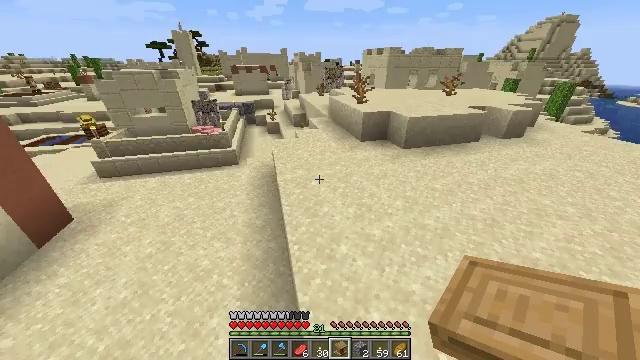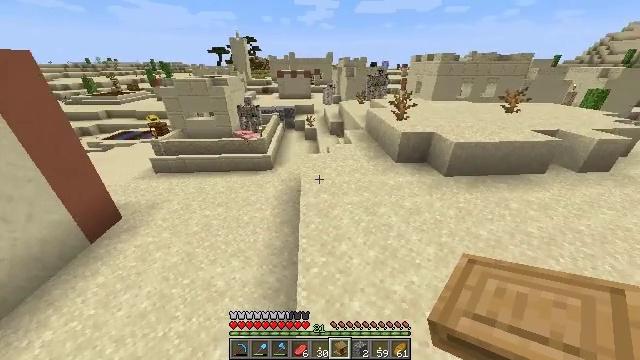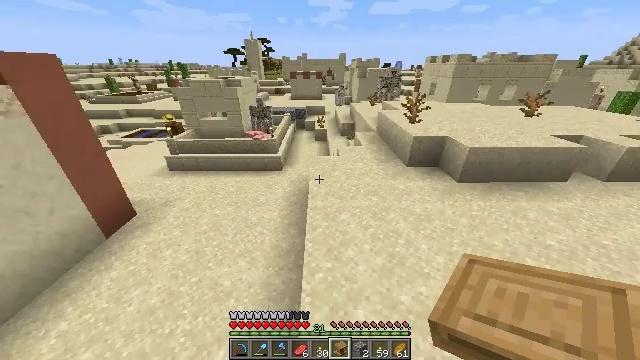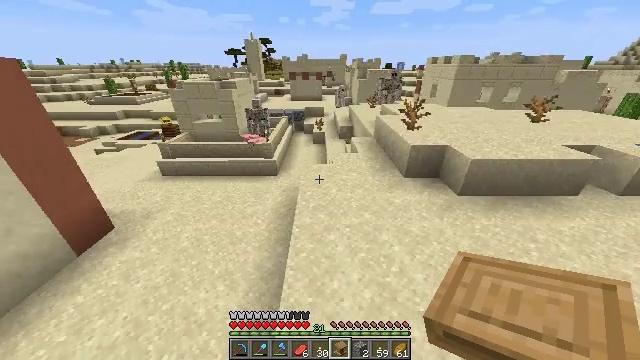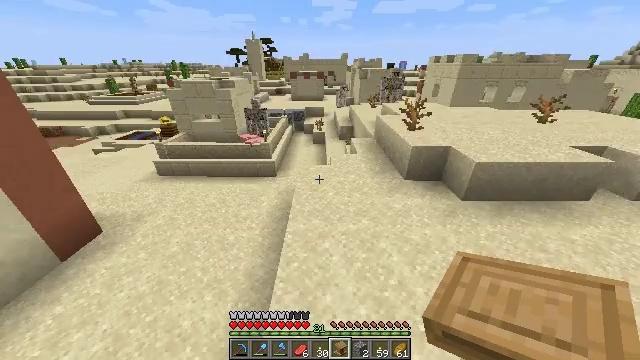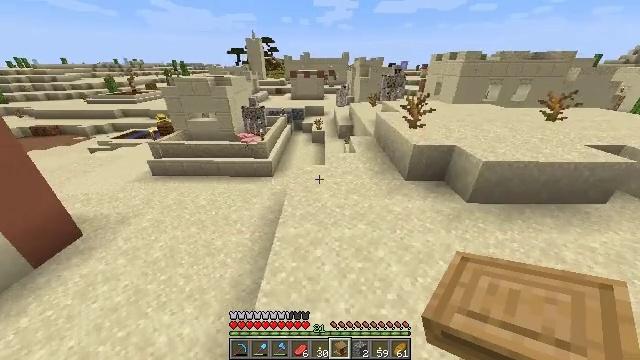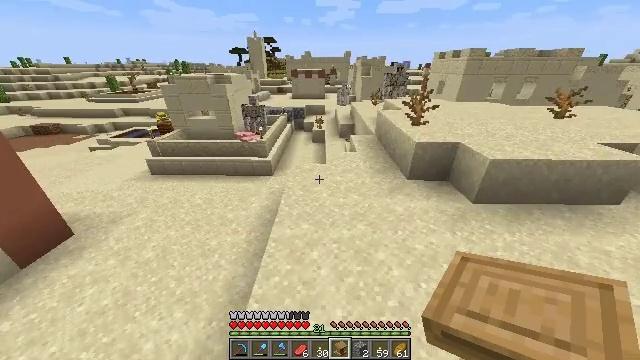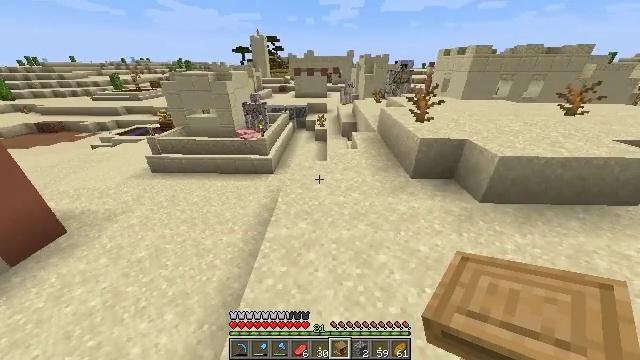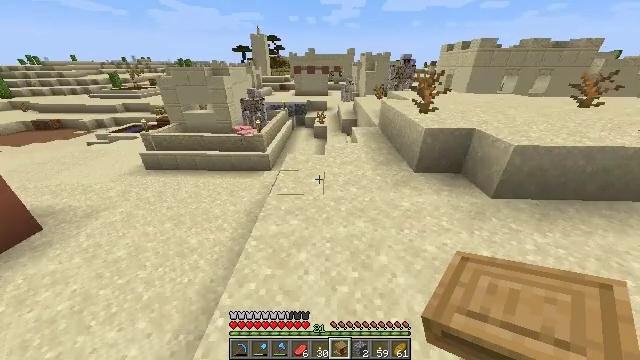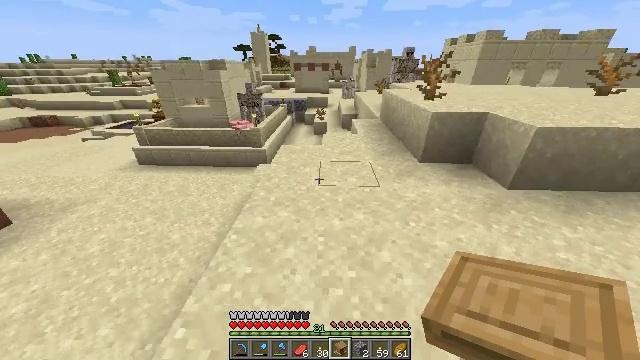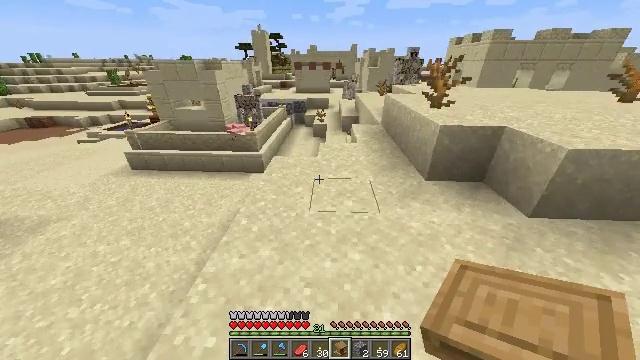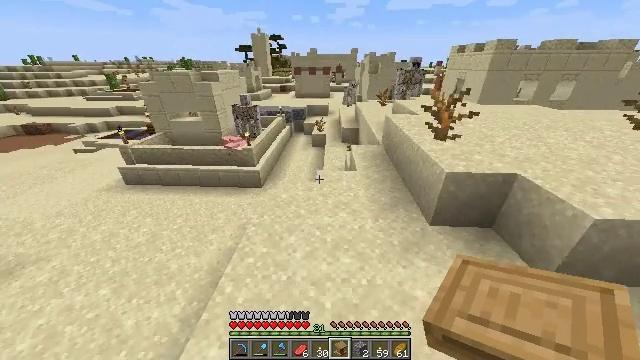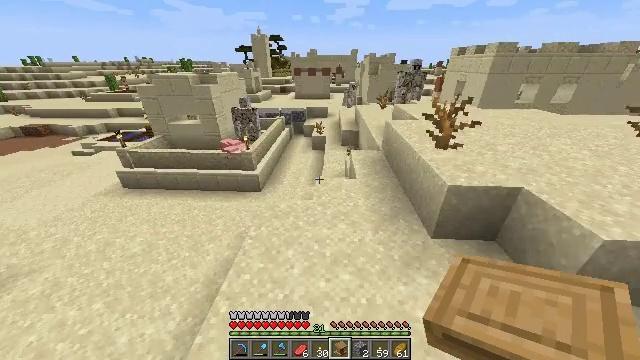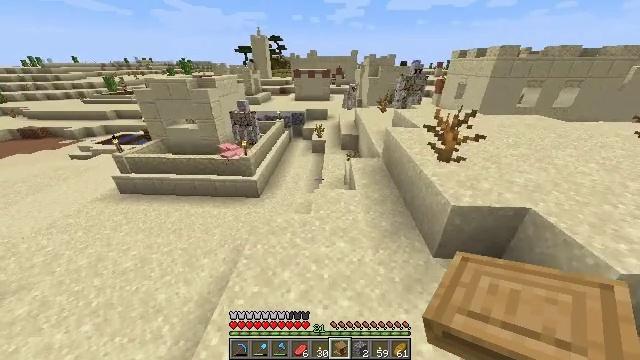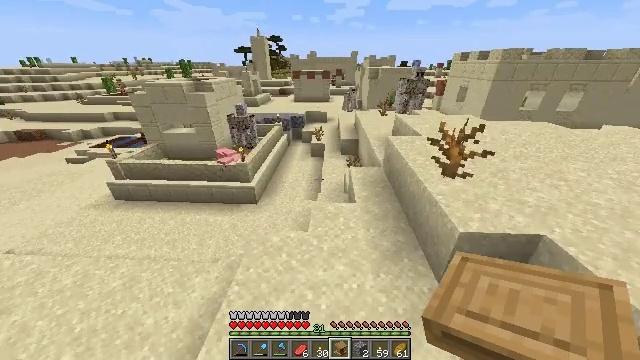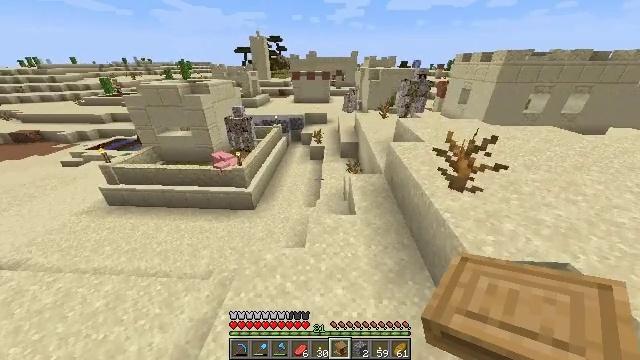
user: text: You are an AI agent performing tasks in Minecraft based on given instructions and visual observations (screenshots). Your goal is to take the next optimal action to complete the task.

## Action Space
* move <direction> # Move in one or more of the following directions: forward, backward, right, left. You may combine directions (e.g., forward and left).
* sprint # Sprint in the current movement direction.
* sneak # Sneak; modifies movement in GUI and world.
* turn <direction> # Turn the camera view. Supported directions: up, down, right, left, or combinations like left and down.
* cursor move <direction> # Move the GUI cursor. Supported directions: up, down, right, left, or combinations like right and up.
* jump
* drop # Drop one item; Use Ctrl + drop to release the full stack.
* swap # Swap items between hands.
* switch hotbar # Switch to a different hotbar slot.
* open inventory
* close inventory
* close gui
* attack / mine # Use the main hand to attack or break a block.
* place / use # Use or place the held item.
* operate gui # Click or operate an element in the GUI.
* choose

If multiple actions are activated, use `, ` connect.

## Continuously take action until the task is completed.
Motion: motion action
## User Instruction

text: Attack the composter to add it to your inventory.
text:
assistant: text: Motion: move forward, sprint, turn left, jump
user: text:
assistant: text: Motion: move forward, sprint, turn left, jump
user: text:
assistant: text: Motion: move forward, sprint, jump
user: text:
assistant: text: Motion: move forward, sprint, jump
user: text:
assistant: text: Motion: move forward, sprint, jump
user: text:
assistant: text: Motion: move forward, sprint, jump
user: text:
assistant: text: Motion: move forward, sprint, jump
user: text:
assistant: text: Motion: move forward, sprint, jump
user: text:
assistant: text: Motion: move forward, sprint, jump
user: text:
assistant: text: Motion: move forward, sprint, jump
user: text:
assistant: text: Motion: move forward, sprint, jump
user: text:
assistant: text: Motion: move forward, sprint, jump
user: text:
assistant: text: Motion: move forward, sprint, jump
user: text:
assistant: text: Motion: move forward, sprint, jump
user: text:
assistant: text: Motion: move forward, sprint, jump
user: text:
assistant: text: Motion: move forward, sprint, jump
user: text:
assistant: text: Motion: move forward and move right, sprint, jump
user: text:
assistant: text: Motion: move forward and move right, sprint, jump
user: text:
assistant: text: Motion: move forward and move right, sprint, jump
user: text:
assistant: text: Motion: move forward and move right, sprint, jump
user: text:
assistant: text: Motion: move forward and move right, sprint, jump
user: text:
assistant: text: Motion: move forward and move right, sprint, jump
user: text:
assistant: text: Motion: move forward and move right, sprint, jump
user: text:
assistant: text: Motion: move forward and move right, sprint, jump
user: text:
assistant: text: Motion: move forward and move right, sprint, turn right, jump
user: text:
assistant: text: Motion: move forward and move right, sprint, turn right, jump
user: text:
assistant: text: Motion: move forward and move right, sprint, turn right, jump
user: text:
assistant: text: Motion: move forward and move right, sprint, turn right, jump
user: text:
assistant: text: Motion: move forward and move right, sprint, jump
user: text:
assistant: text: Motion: move forward and move right, sprint, jump